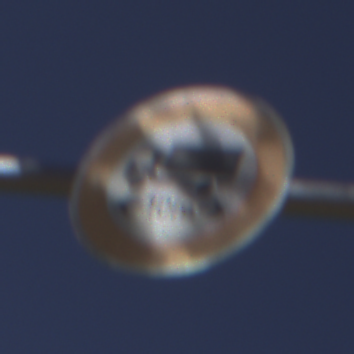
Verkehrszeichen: TatsaechlicheLaenge
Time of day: MorningAfternoon
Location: Outdoor (Nature)
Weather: Clear
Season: NotSpecified
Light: Natural